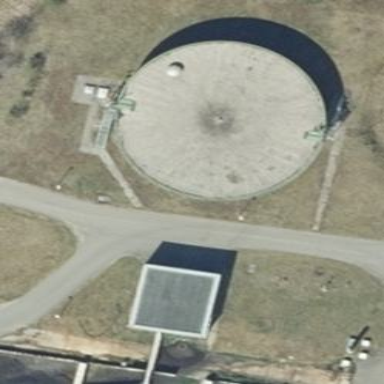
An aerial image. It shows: Storage tank building.